Identify the alterations between these two images.
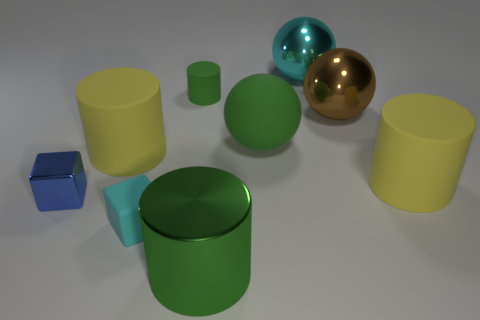
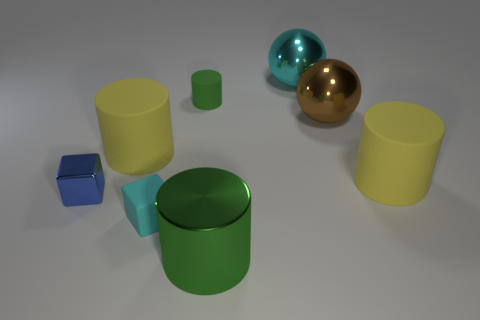
the matte ball is missing
the green ball is gone
the large green rubber object is no longer there
the large green matte ball that is behind the blue cube has disappeared
the big green rubber sphere that is behind the small matte block is no longer there
the large green rubber ball that is behind the tiny cyan matte block is gone